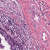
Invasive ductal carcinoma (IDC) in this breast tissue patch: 0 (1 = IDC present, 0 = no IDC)